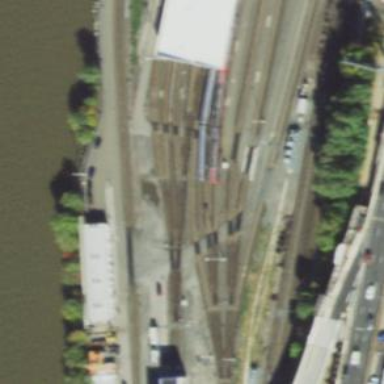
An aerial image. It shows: Electrified rail yard in service.